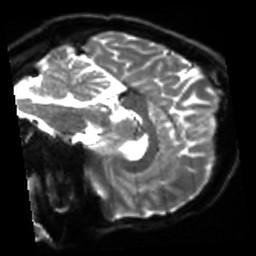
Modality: sbref
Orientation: sagittal
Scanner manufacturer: siemens
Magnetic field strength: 3 T
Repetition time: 4 s
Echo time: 0.0594 s